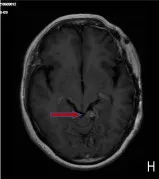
Changes of meningioma at different shooting angles of MRI. The residual lesions continuously reduced on 2021-06-09. The red arrow points to the tumor.
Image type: radiology (mri)